Aerial crown-view tile of a tropical tree (Barro Colorado Island, Panama), acquired 20250616:
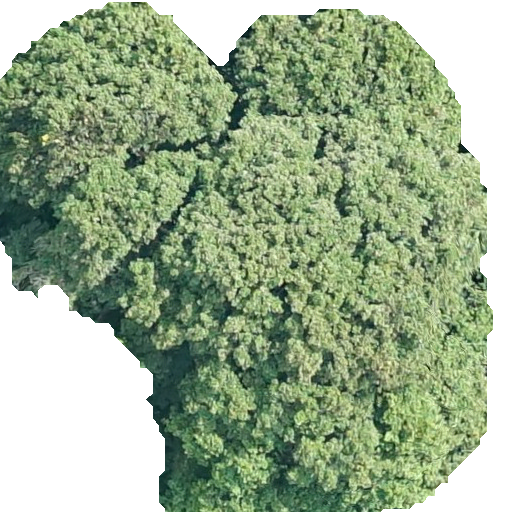
Species: Prioria copaifera
GBIF accepted scientific name: Prioria copaifera
Crown area: 300.817 m²